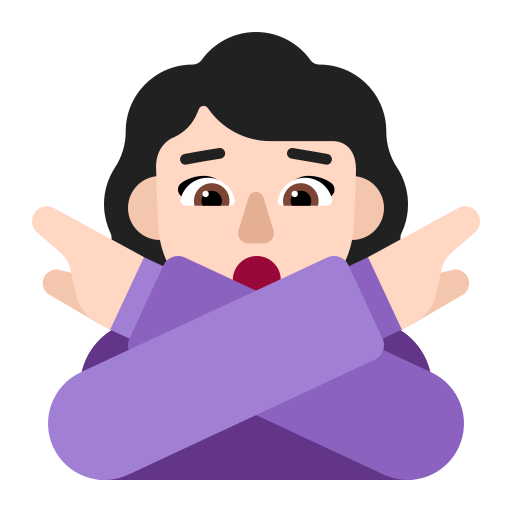
woman gesturing no flat light